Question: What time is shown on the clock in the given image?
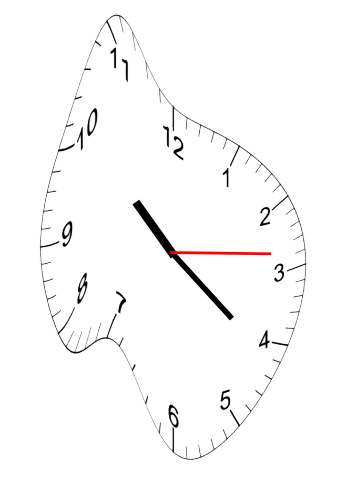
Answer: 10:21:14